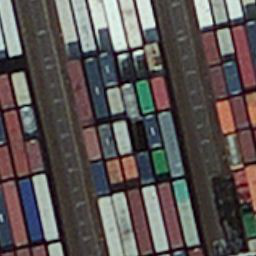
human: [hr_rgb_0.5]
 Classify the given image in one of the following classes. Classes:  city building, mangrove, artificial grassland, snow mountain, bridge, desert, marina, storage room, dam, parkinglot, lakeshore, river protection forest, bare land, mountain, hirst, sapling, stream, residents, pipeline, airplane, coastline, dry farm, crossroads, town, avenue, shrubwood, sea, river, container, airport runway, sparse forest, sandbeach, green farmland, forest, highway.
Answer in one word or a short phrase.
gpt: container